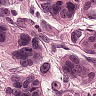
Metastatic tissue present: yes